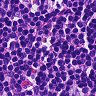
Metastatic tissue present: no